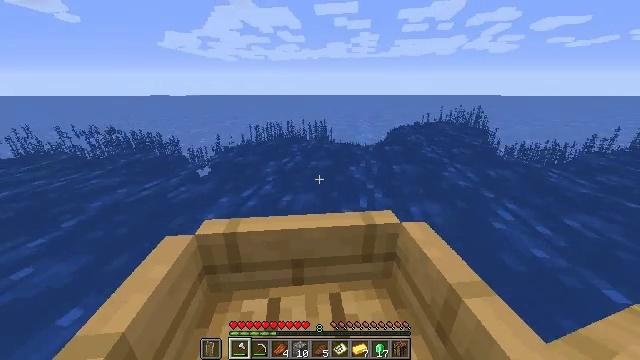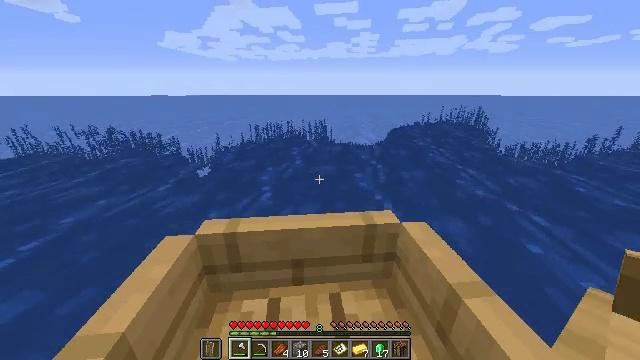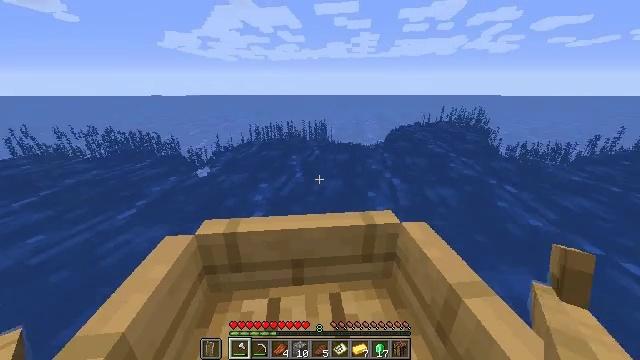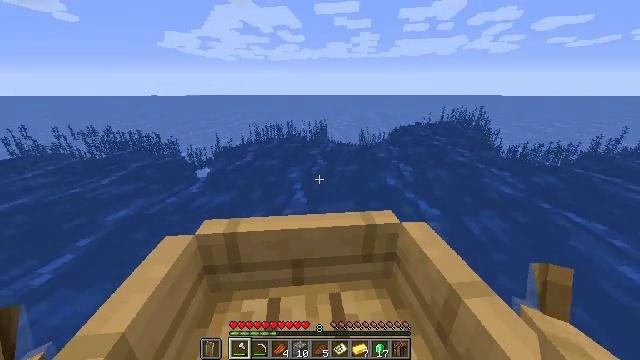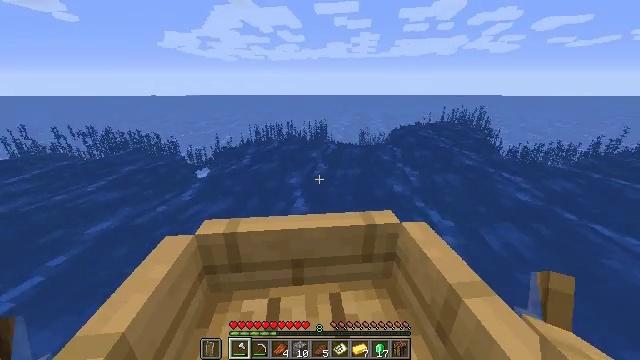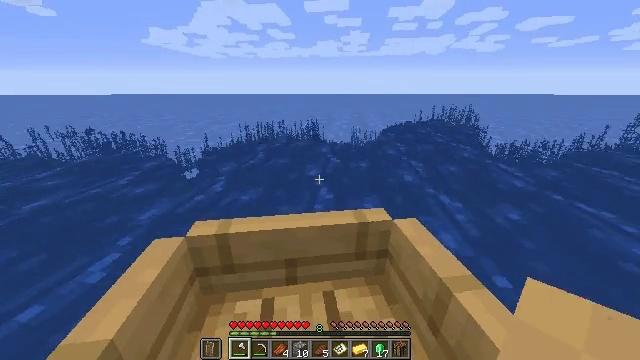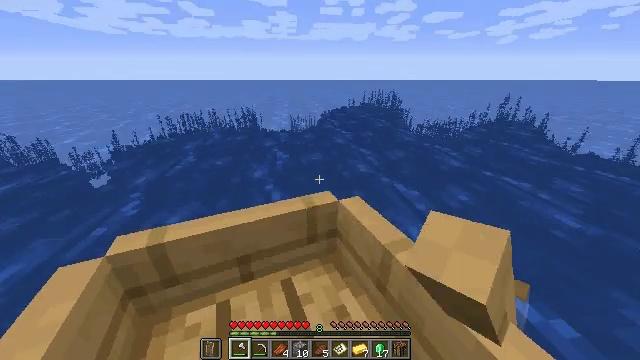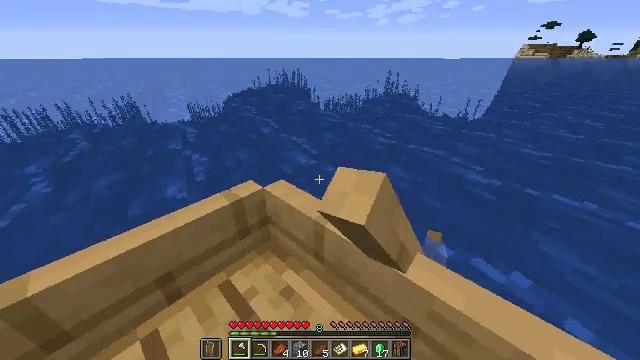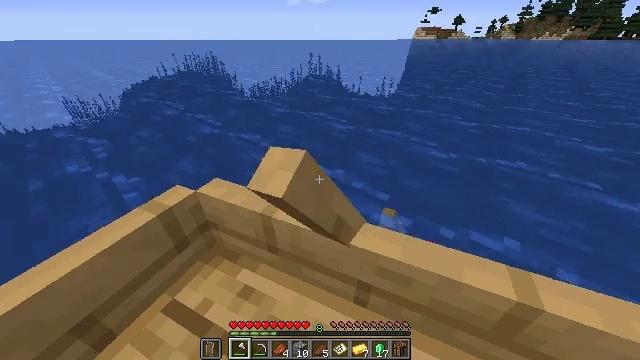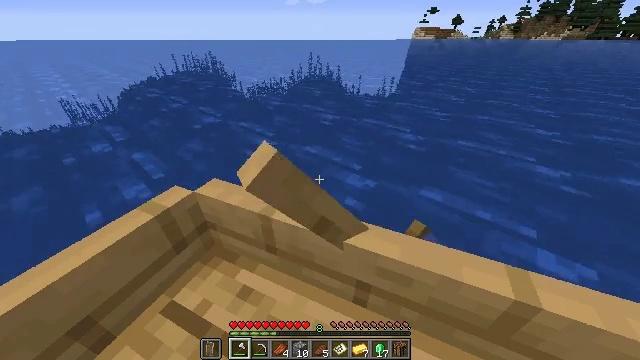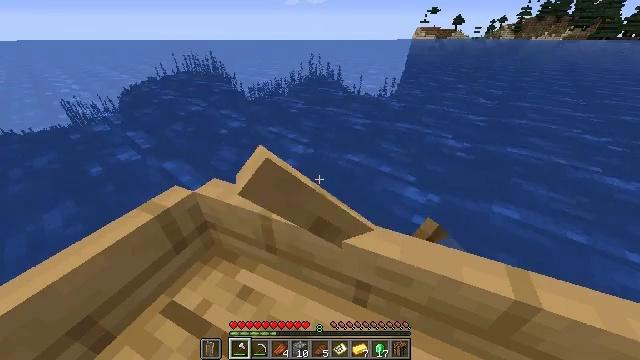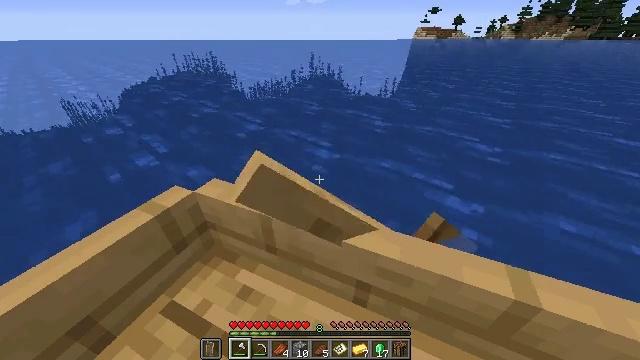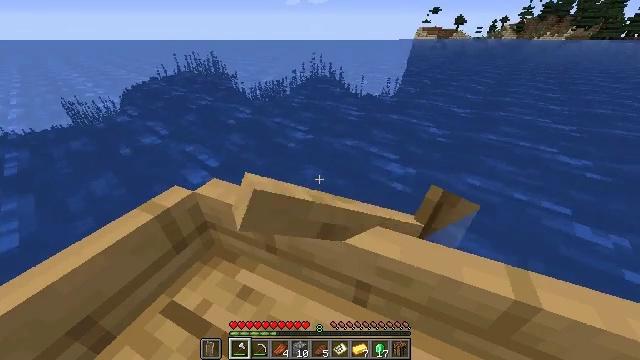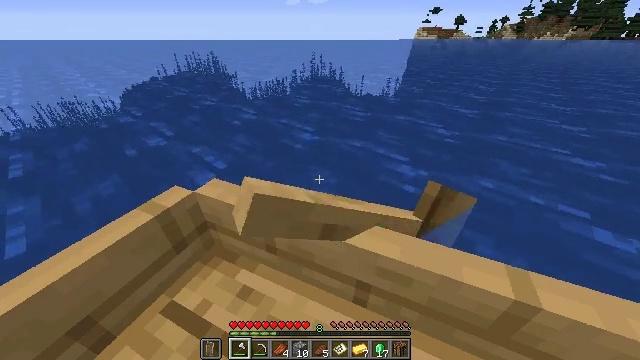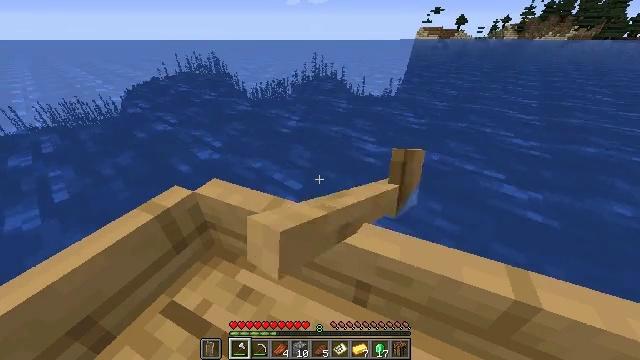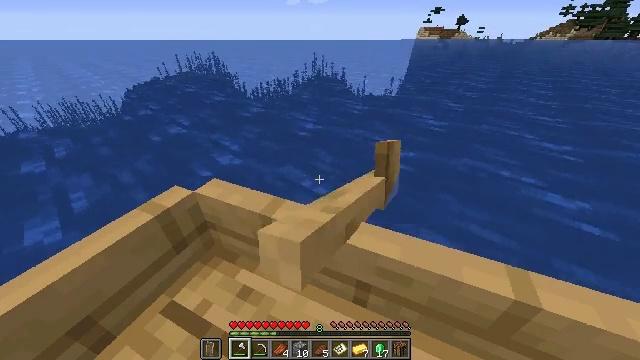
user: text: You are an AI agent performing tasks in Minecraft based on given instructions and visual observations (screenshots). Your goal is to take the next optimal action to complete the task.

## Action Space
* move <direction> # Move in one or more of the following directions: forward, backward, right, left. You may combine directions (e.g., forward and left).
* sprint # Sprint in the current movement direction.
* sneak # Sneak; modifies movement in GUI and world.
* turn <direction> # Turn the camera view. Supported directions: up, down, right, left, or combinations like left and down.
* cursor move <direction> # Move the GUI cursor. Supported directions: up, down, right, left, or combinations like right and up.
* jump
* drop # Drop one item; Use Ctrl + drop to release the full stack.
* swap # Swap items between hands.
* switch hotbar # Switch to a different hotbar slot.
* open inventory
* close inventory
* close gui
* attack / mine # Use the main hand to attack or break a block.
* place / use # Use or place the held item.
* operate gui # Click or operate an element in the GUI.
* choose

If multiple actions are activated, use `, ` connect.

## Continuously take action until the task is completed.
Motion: motion action
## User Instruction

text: Remove a filled map from the inventory.
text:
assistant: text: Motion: move forward, sprint
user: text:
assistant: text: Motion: move forward, sprint
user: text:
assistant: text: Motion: move forward, sprint
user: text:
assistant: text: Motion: move forward, sprint
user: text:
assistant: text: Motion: move forward, sprint, turn right
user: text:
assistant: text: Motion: move forward, sprint, turn right and down
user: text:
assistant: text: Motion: move forward, sprint, turn right and down
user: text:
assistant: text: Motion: move forward, sprint, turn right and down
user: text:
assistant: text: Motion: move forward, sprint
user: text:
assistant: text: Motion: move forward, sprint
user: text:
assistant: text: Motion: move forward, sprint
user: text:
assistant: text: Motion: move forward, sprint
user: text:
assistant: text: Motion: move forward, sprint
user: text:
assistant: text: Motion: move forward, sprint
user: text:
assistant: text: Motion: move forward, sprint
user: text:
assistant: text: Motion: move forward, sprint
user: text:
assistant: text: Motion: move forward, sprint
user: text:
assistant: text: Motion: move forward, sprint
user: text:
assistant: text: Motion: move forward, sprint
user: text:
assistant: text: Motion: move forward, sprint
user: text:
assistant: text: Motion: move forward, sprint
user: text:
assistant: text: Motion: move forward, sprint
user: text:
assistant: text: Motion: move forward, sprint
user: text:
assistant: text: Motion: move forward, sprint, turn left and up
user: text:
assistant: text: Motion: move forward, sprint, turn left and up
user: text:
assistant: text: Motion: move forward, sprint, turn left and down
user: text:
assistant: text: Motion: move forward, sprint, turn left
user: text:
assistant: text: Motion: move forward, sprint, turn left
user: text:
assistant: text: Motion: move forward, sprint, turn left
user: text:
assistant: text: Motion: move forward, sprint, turn left